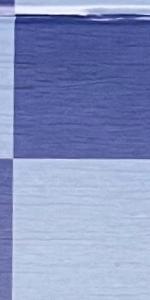
Label: Empty